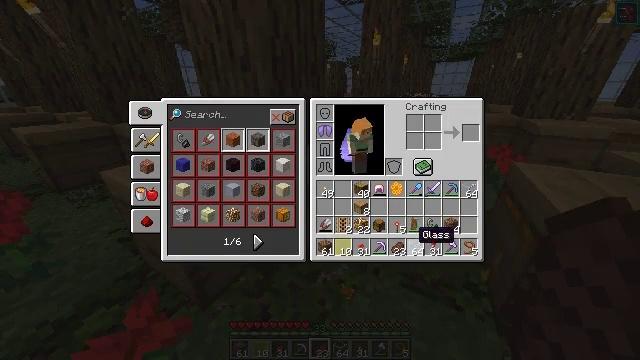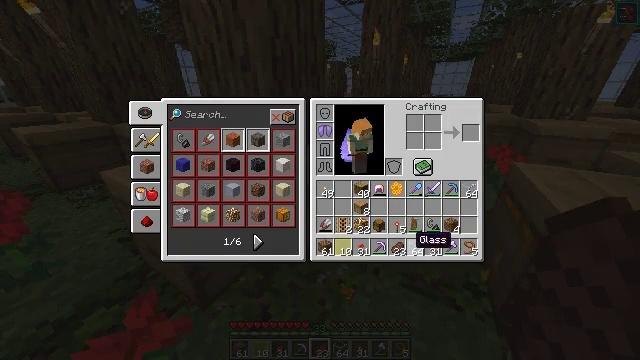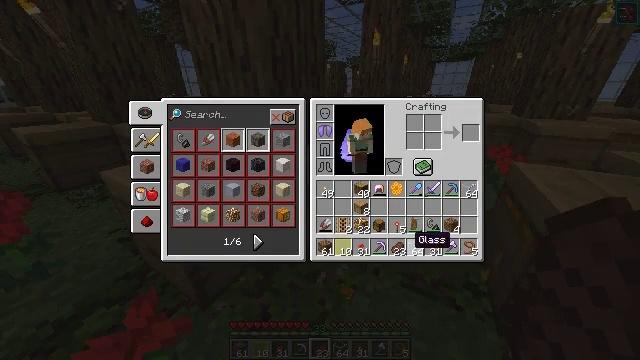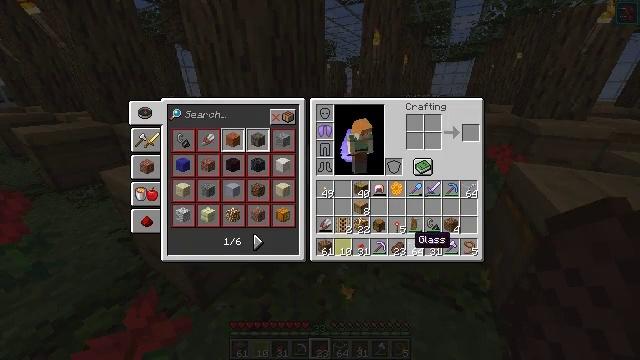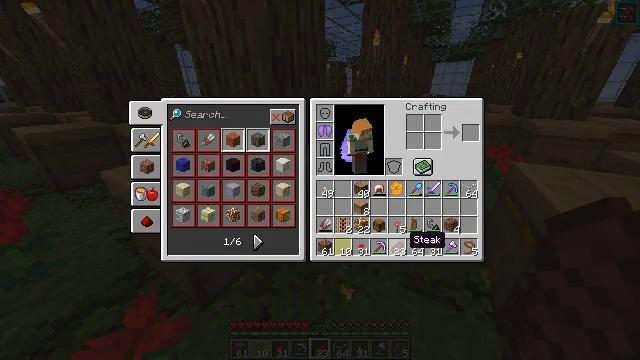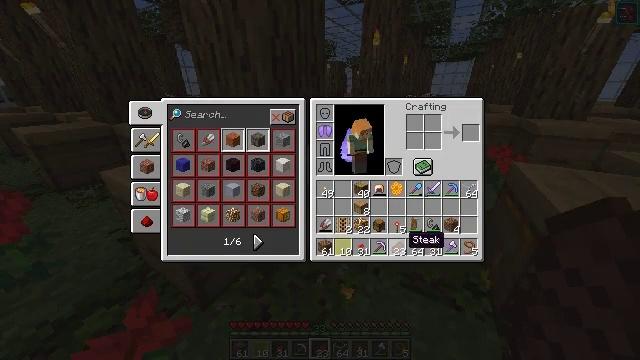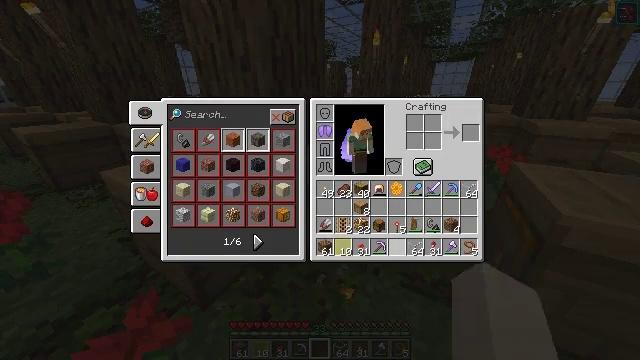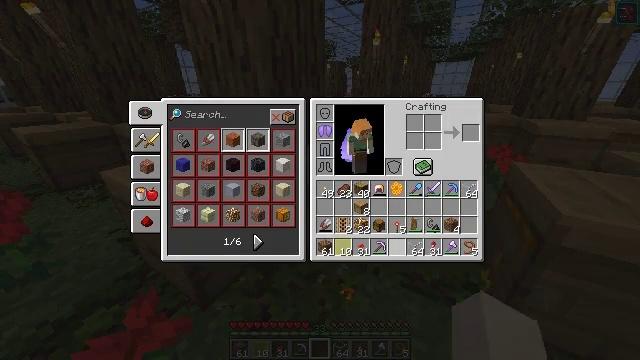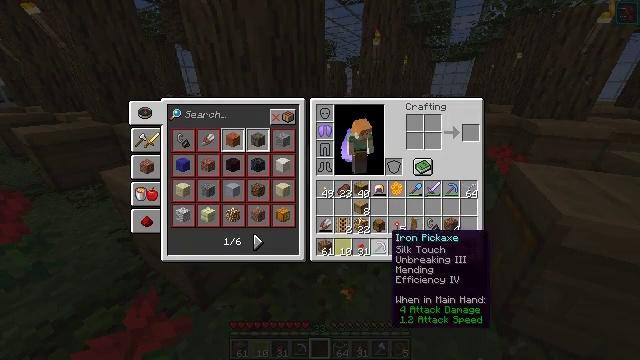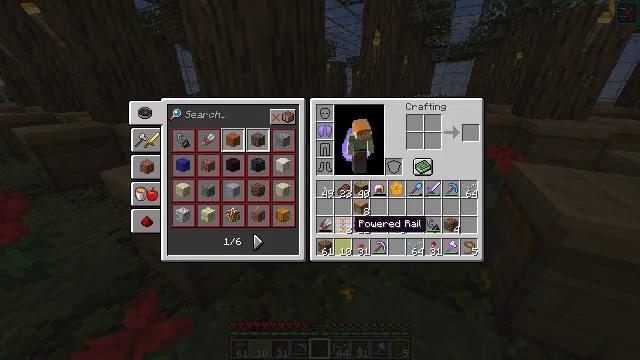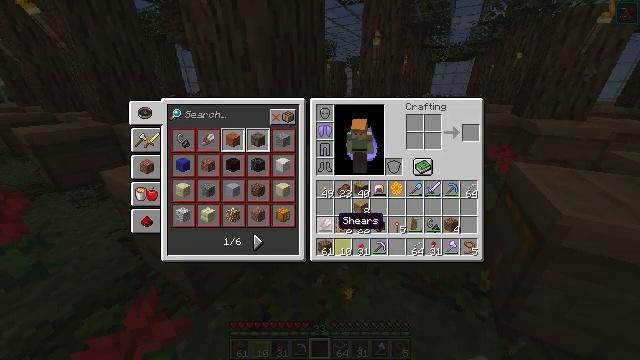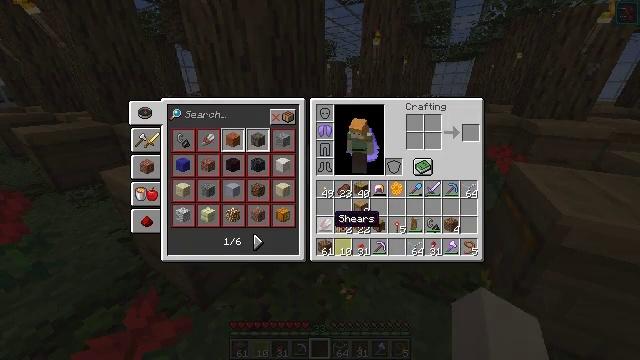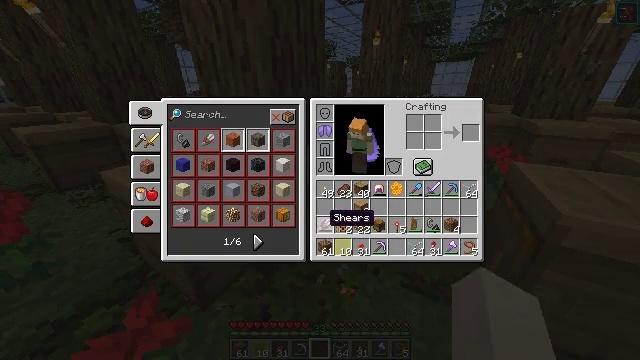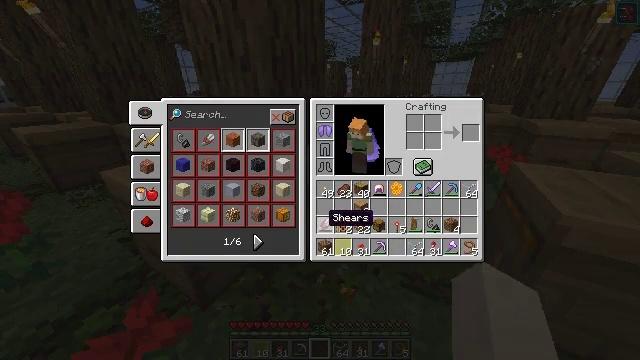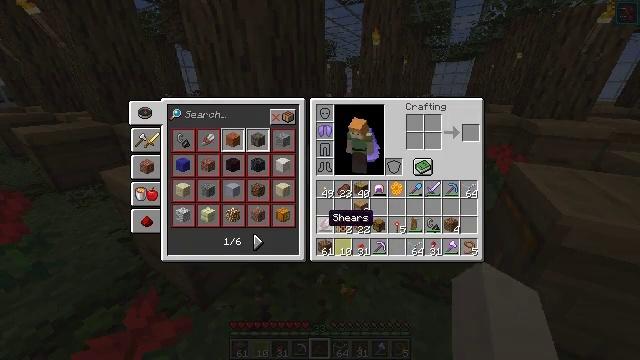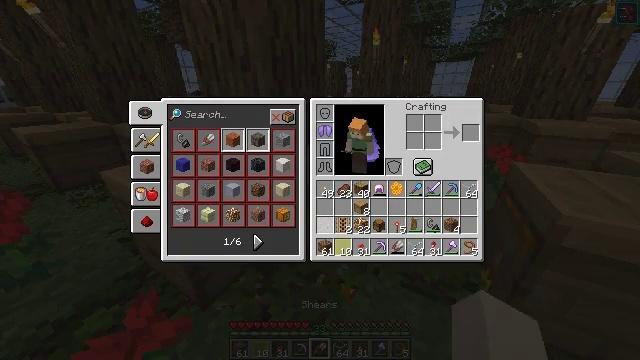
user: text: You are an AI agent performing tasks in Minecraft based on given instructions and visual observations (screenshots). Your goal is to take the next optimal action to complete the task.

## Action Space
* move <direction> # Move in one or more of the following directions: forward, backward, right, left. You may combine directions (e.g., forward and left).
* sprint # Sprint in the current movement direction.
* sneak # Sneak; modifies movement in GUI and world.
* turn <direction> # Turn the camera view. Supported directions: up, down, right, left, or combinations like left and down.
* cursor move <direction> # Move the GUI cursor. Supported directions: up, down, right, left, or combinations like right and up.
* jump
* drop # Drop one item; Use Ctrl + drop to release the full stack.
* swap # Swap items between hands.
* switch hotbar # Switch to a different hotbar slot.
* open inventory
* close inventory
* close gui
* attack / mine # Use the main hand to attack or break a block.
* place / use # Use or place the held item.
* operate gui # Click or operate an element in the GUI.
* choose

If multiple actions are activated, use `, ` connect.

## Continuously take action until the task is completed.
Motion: motion action
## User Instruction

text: Make a honeycomb block with honeycombs on the crafting table.
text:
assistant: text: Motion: sneak
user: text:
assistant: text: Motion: sneak
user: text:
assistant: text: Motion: sneak
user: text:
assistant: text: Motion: sneak
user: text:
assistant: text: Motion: sneak
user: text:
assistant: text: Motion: sneak, choose
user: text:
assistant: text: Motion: sneak, choose
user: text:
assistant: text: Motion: sneak, cursor move left, choose
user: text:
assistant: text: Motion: sneak, cursor move left and up
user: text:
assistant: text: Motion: sneak, cursor move left
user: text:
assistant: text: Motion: sneak
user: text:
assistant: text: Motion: sneak
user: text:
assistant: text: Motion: sneak
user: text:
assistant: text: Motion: sneak
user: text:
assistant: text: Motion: sneak, choose
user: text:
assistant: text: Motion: sneak, choose
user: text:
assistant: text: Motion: sneak
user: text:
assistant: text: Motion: sneak, close inventory
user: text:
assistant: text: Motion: close inventory
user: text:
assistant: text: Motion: no_op
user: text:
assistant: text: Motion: no_op
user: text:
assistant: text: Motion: no_op
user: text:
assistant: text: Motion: no_op
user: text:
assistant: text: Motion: no_op
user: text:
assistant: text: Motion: use / place
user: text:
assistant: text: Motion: use / place
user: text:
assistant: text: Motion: use / place
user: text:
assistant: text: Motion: turn right and down
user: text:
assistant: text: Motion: turn right and down
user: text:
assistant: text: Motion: move forward, turn right and down